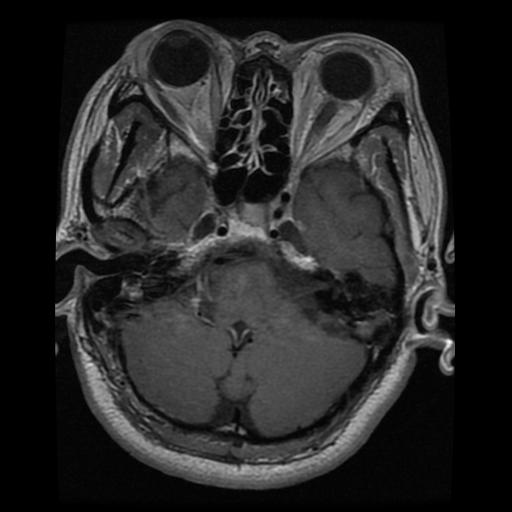
Label: pituitary